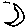
Label: moon